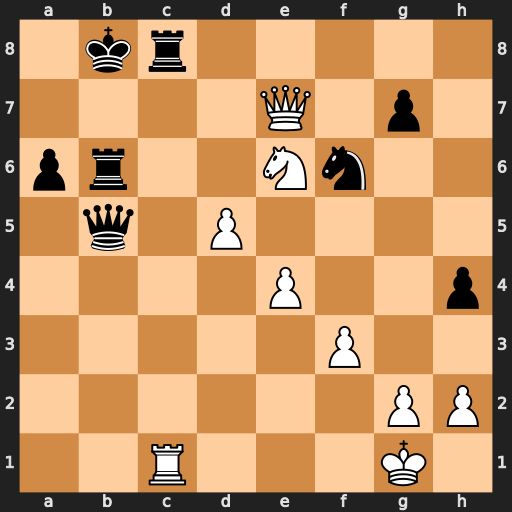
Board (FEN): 1kr5/4Q1p1/pr2Nn2/1q1P4/4P2p/5P2/6PP/2R3K1
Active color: w
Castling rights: -
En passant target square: -
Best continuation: Rxc8+ Kxc8 Qc7#